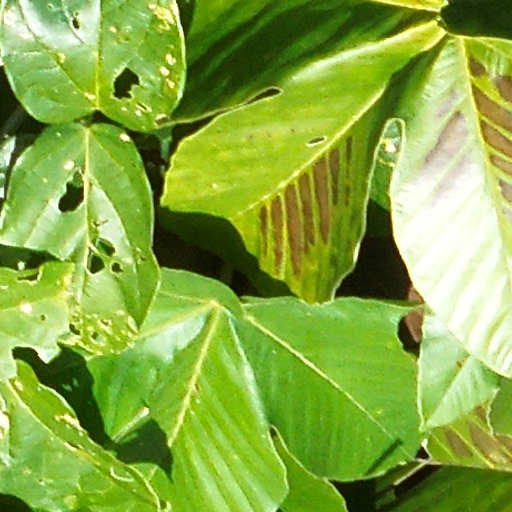
Species: Cecropia insignis
GBIF accepted scientific name: Cecropia insignis
Crown area (m\u00b2): 104.857